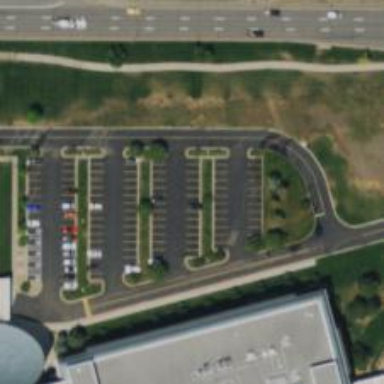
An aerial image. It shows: Parking space.